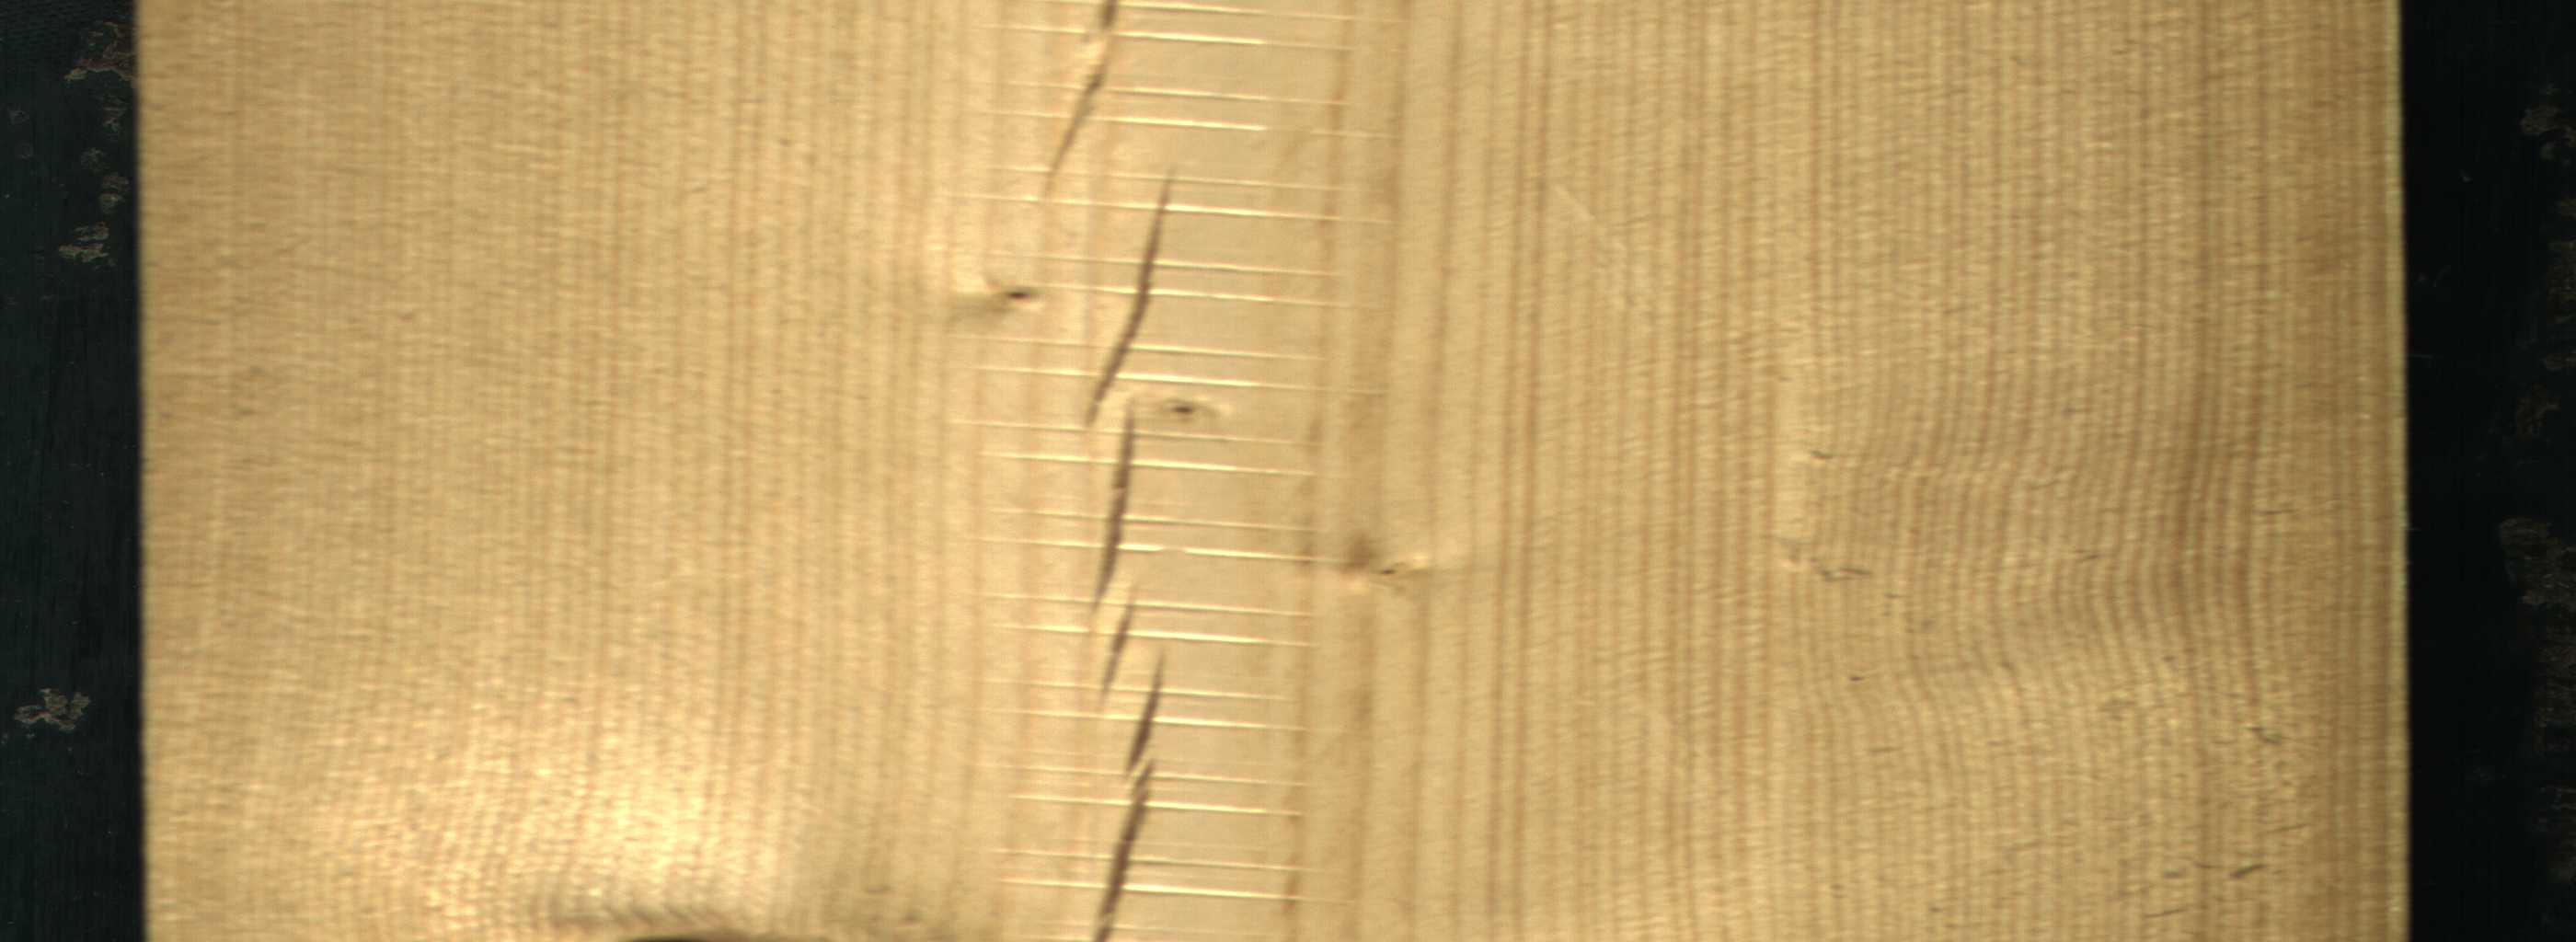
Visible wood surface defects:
Crack
Crack
Crack
Crack
Crack
Live_Knot
Live_Knot
Live_Knot